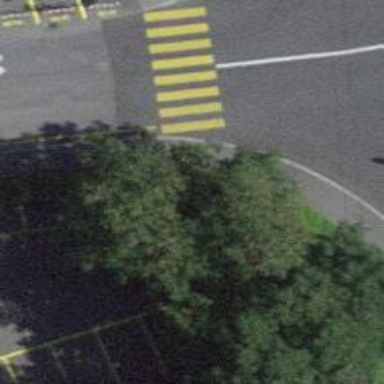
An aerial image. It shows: Kerb barrier.